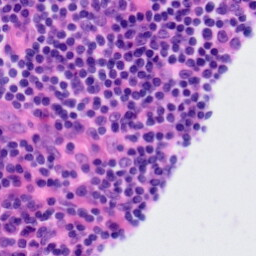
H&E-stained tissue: Tonsil